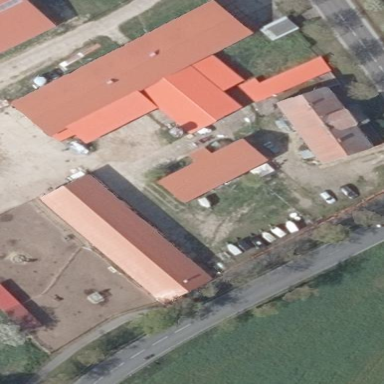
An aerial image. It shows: Farm building.